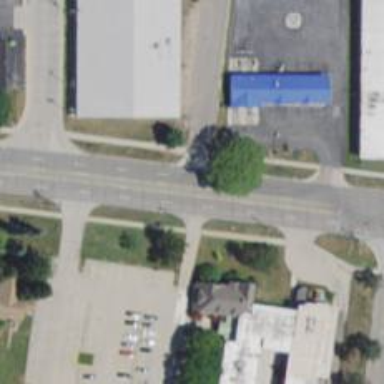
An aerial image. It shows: Secondary road with asphalt surface and separate sidewalk.